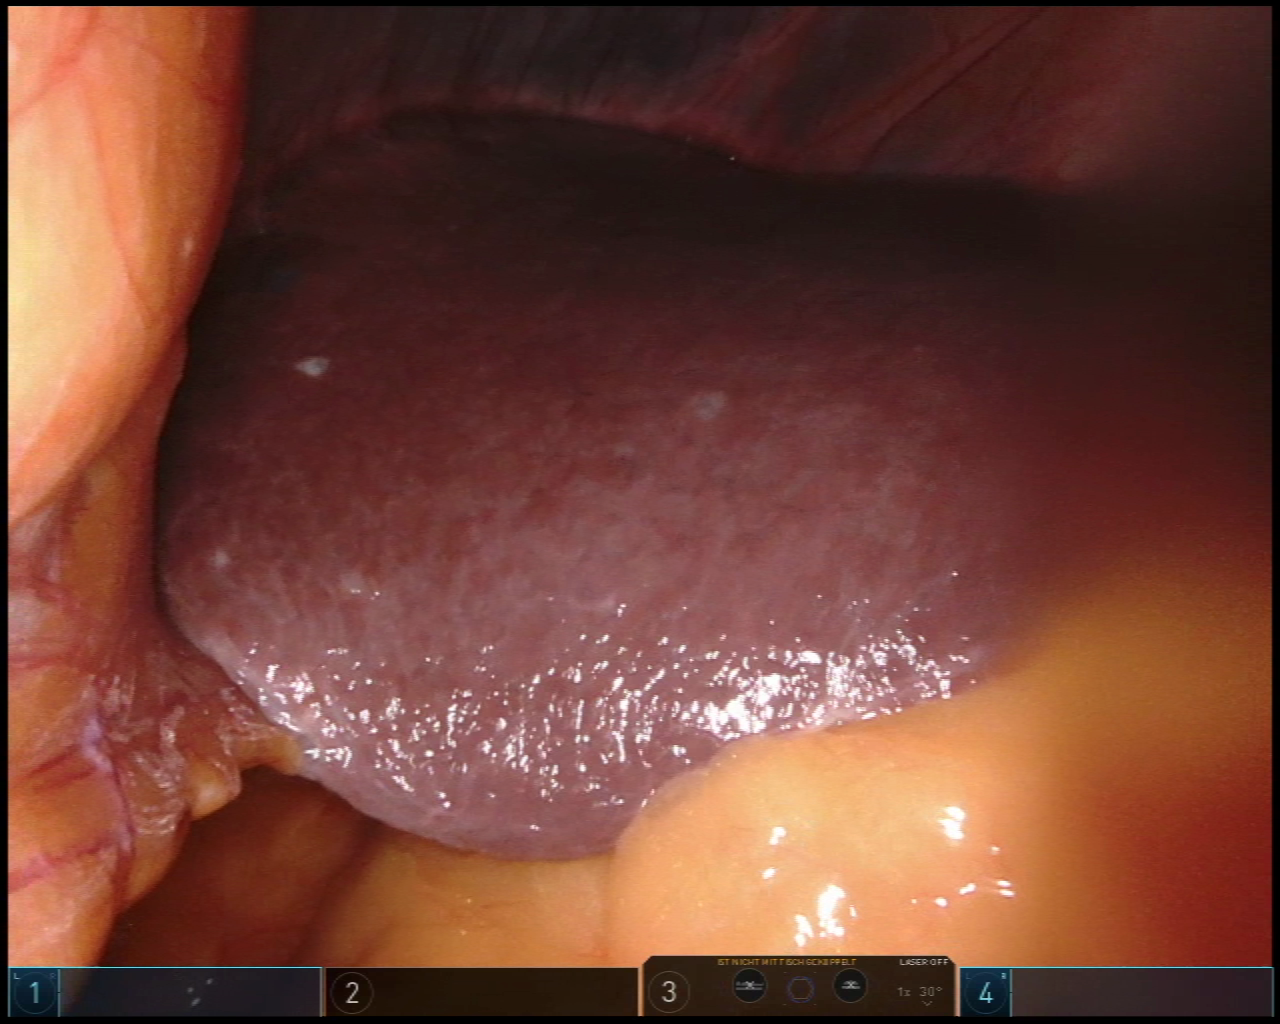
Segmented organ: liver
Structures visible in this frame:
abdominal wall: yes
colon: no
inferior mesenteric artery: no
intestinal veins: no
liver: yes
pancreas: no
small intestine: no
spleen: no
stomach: no
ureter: no
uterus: no
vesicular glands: no